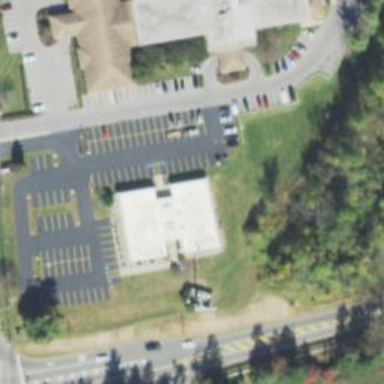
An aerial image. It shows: Healthcare clinic.